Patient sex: M
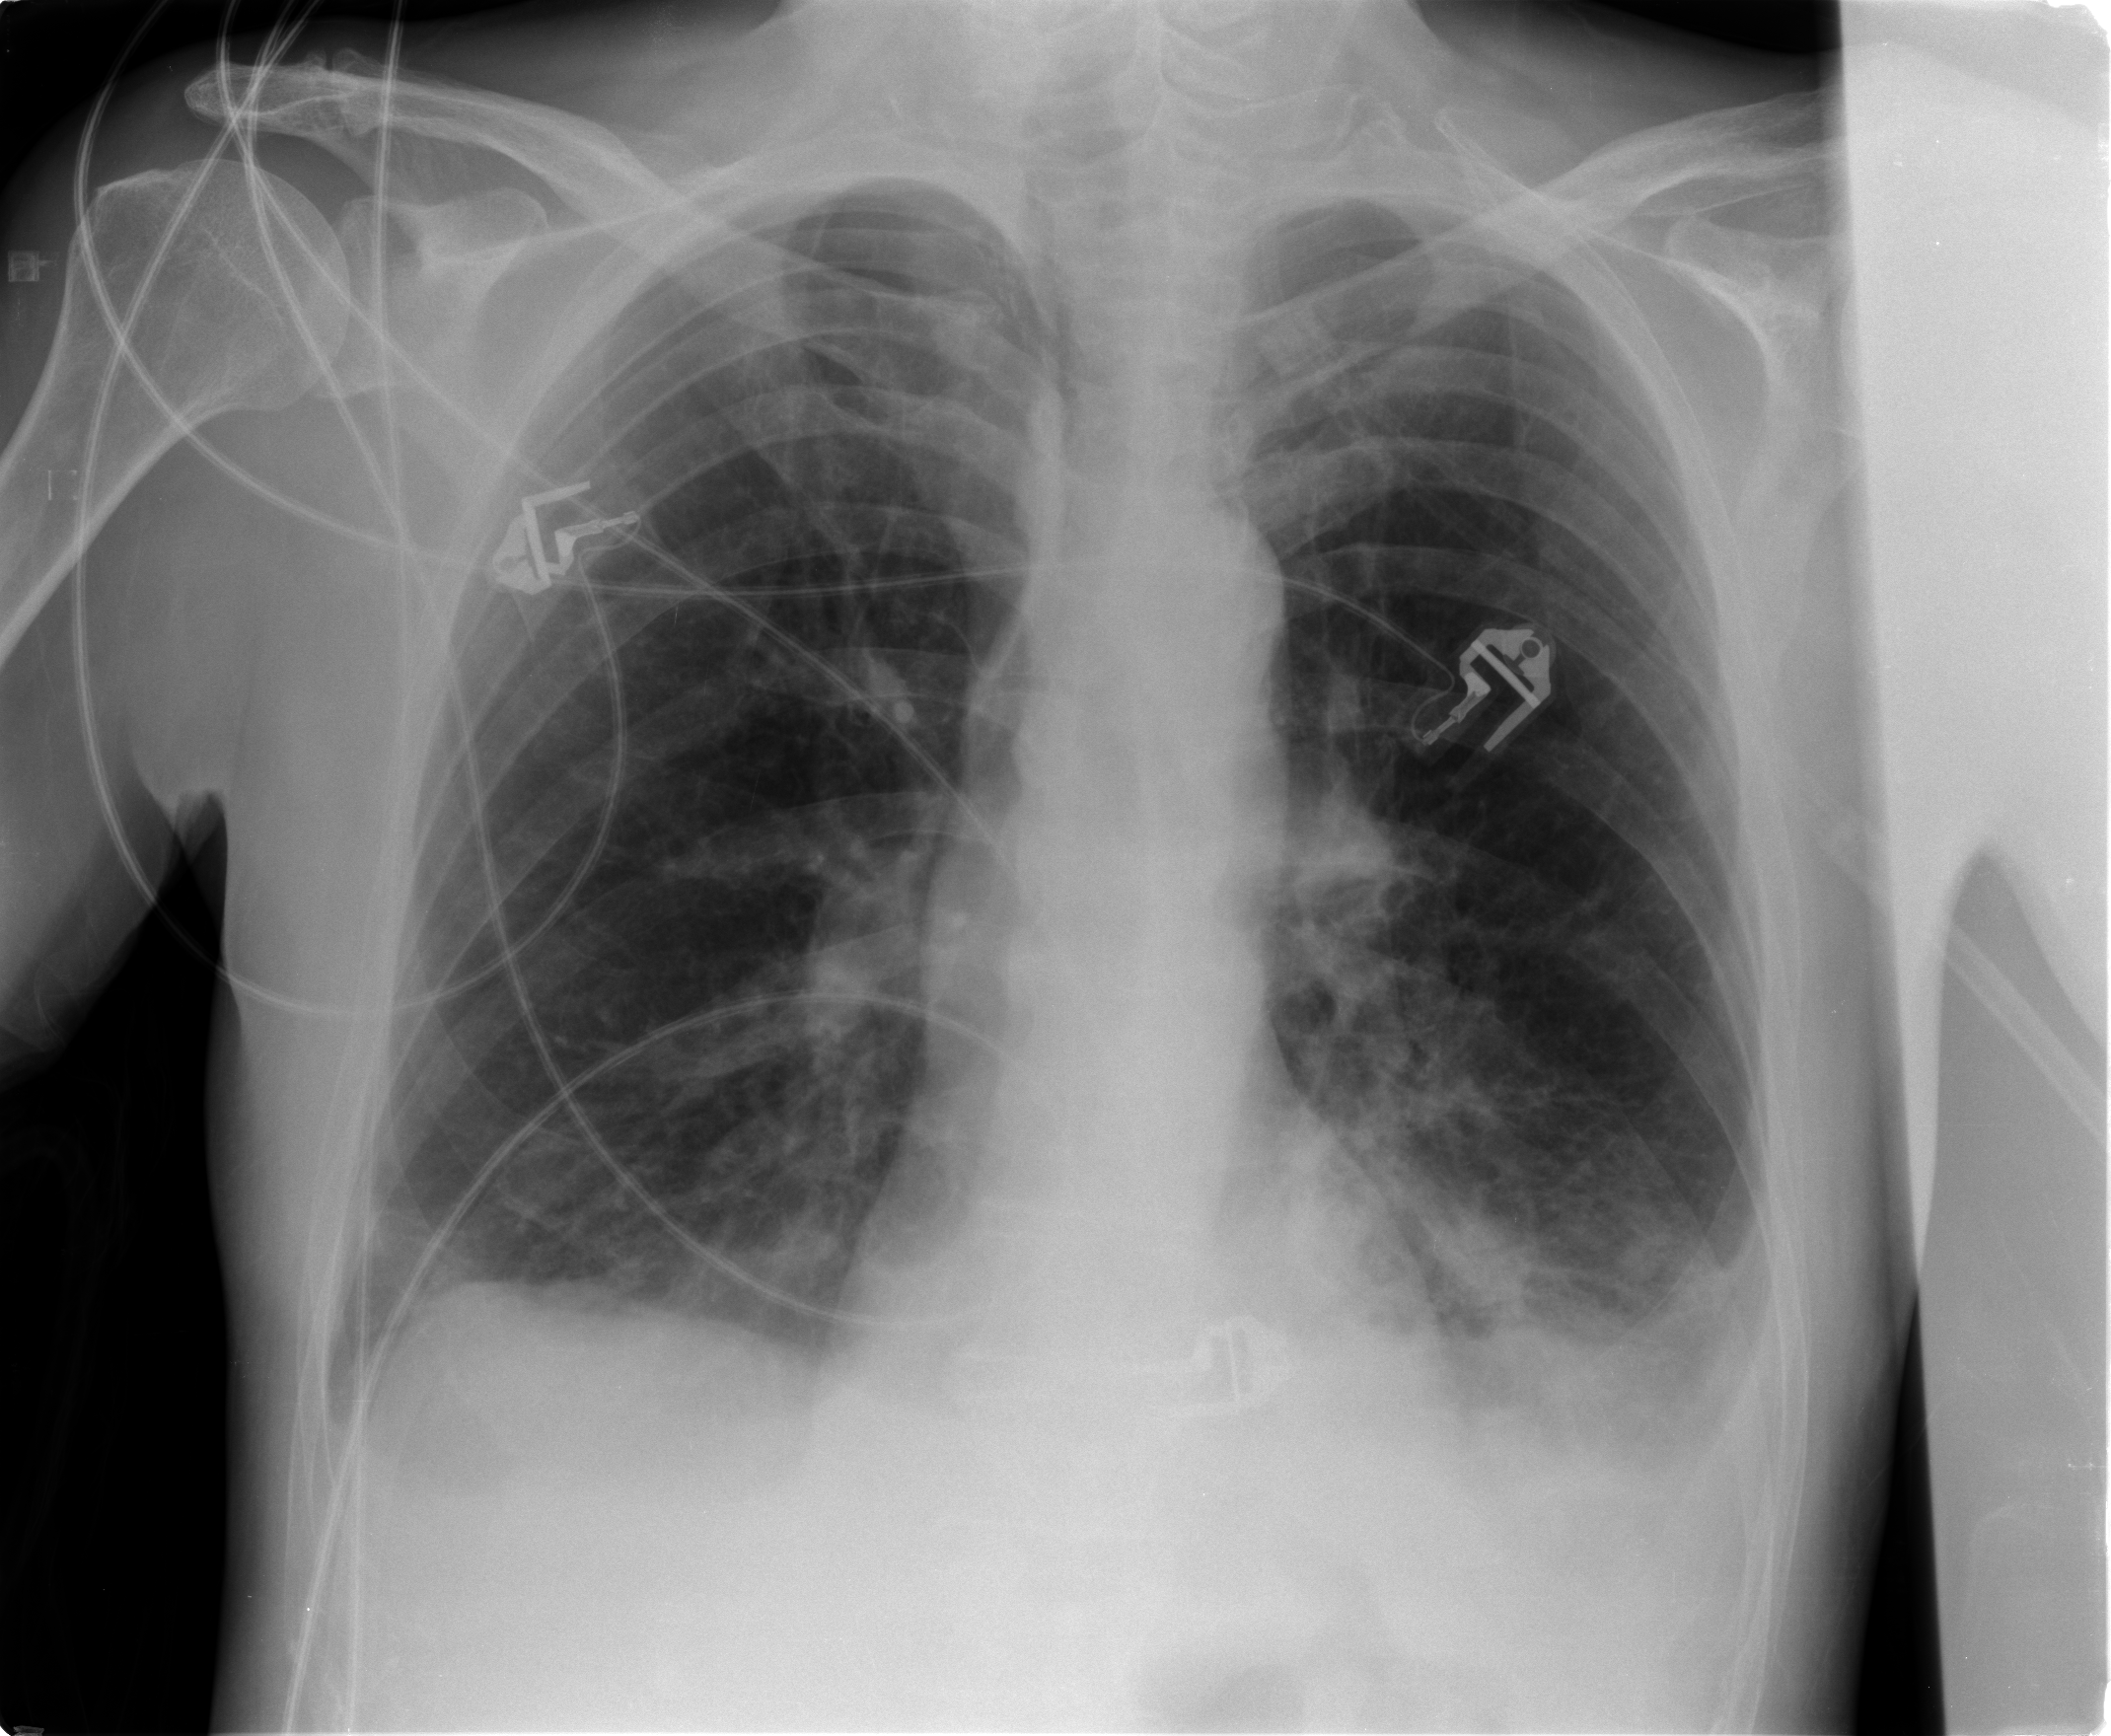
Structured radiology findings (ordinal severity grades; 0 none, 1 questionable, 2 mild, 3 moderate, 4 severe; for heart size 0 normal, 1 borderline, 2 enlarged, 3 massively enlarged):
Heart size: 0
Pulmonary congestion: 2
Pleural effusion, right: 2
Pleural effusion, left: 2
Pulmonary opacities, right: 0
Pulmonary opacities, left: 2
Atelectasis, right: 2
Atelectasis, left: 2